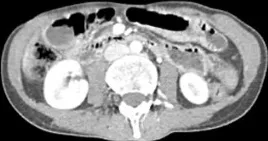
Sagittal view.
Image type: radiology (ct)